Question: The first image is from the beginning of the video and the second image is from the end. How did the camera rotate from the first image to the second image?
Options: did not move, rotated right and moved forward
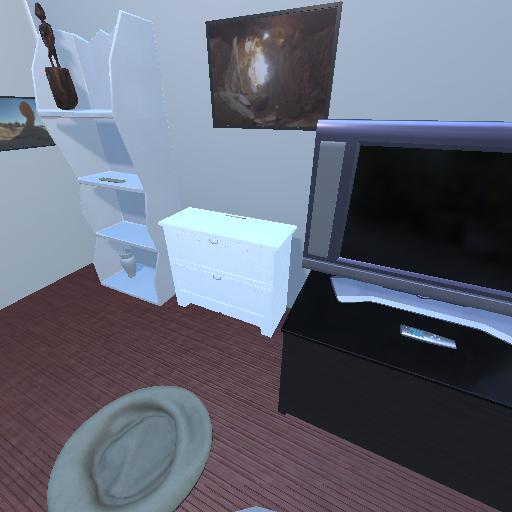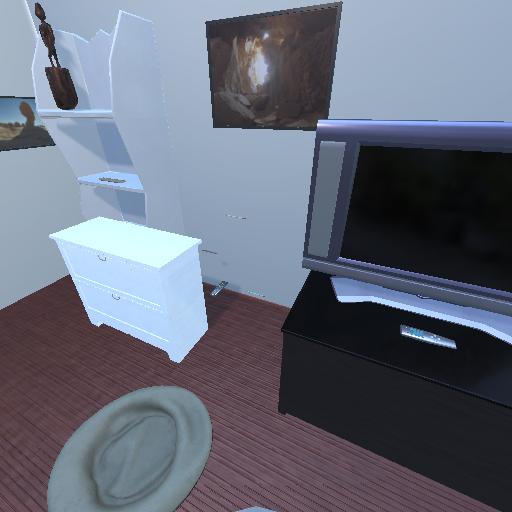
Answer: did not move